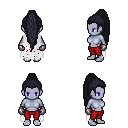
a pixel art fantasy rpg character, female body template, dark elf, purple skin, white tattered cape, red pants, raven extra-long topknot hairstyle, metal gloves, four views (front, back, left, right), 2x2 character sprite sheet, small pixel art, hard edges, no anti-aliasing